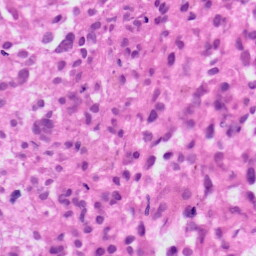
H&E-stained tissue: Skin